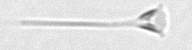
Label: Asterionellopsis_glacialis